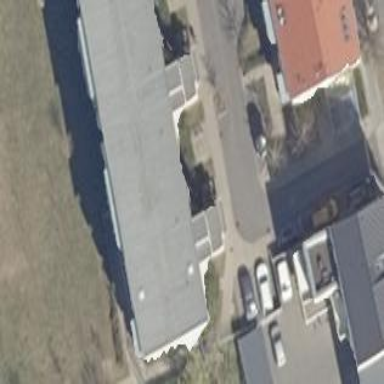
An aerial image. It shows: Image showing building with apartments.